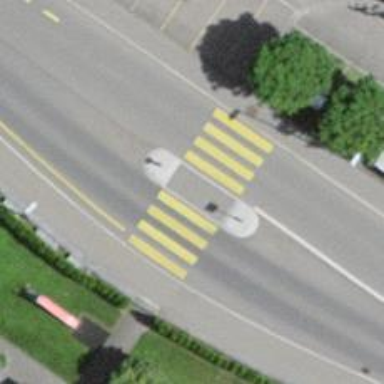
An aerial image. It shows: Zebra crossing with crossing island.